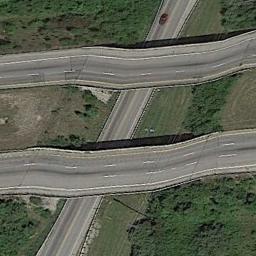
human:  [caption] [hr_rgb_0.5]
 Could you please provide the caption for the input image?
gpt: The overpass is next to the grass and some trees .

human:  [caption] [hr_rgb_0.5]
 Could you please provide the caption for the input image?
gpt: There are many trees beside the overpass .

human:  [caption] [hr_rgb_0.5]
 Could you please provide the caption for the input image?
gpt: The overpass is divided into three roads .

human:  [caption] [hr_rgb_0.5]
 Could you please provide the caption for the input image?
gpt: The cross-line overpass is over the road on the green space .

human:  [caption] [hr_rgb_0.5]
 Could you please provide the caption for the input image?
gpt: There are some green meadows around the overpass .